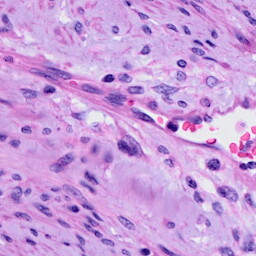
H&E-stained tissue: Cervix